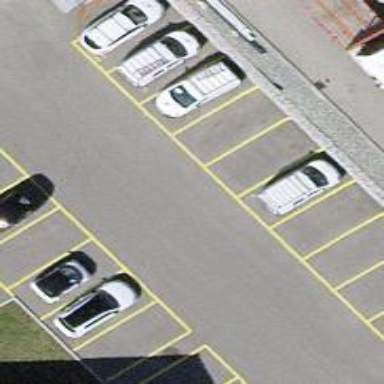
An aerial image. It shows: Parking area.